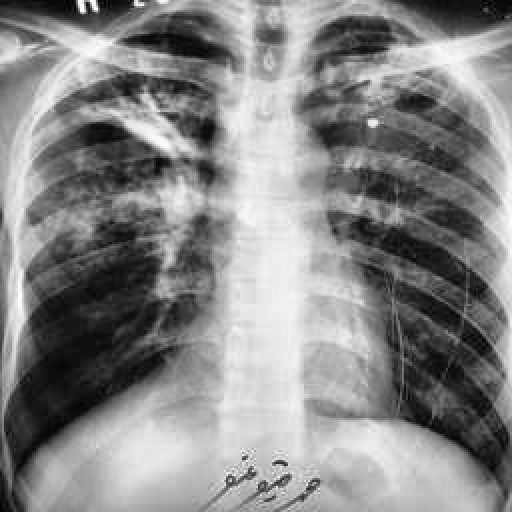
Finding: TUBERCULOSIS